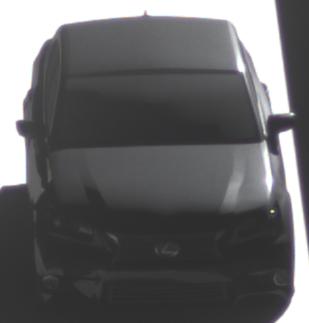
Make: Lexus
Model: GS 250
Detailed model: GS (L10)
Model produced from: 2012/06
Model produced until: 2013/12
Doors: 4
Color: black
Road condition: dry road
Daytime: midday
Contrast: high contrast